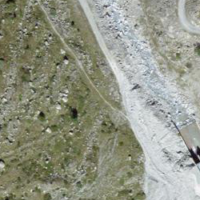
EUNIS habitat code: 31
Species observed at this site:
Erebia alberganus